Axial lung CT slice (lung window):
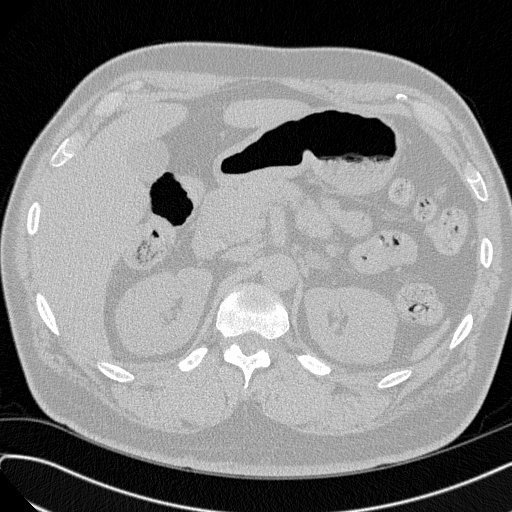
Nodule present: no